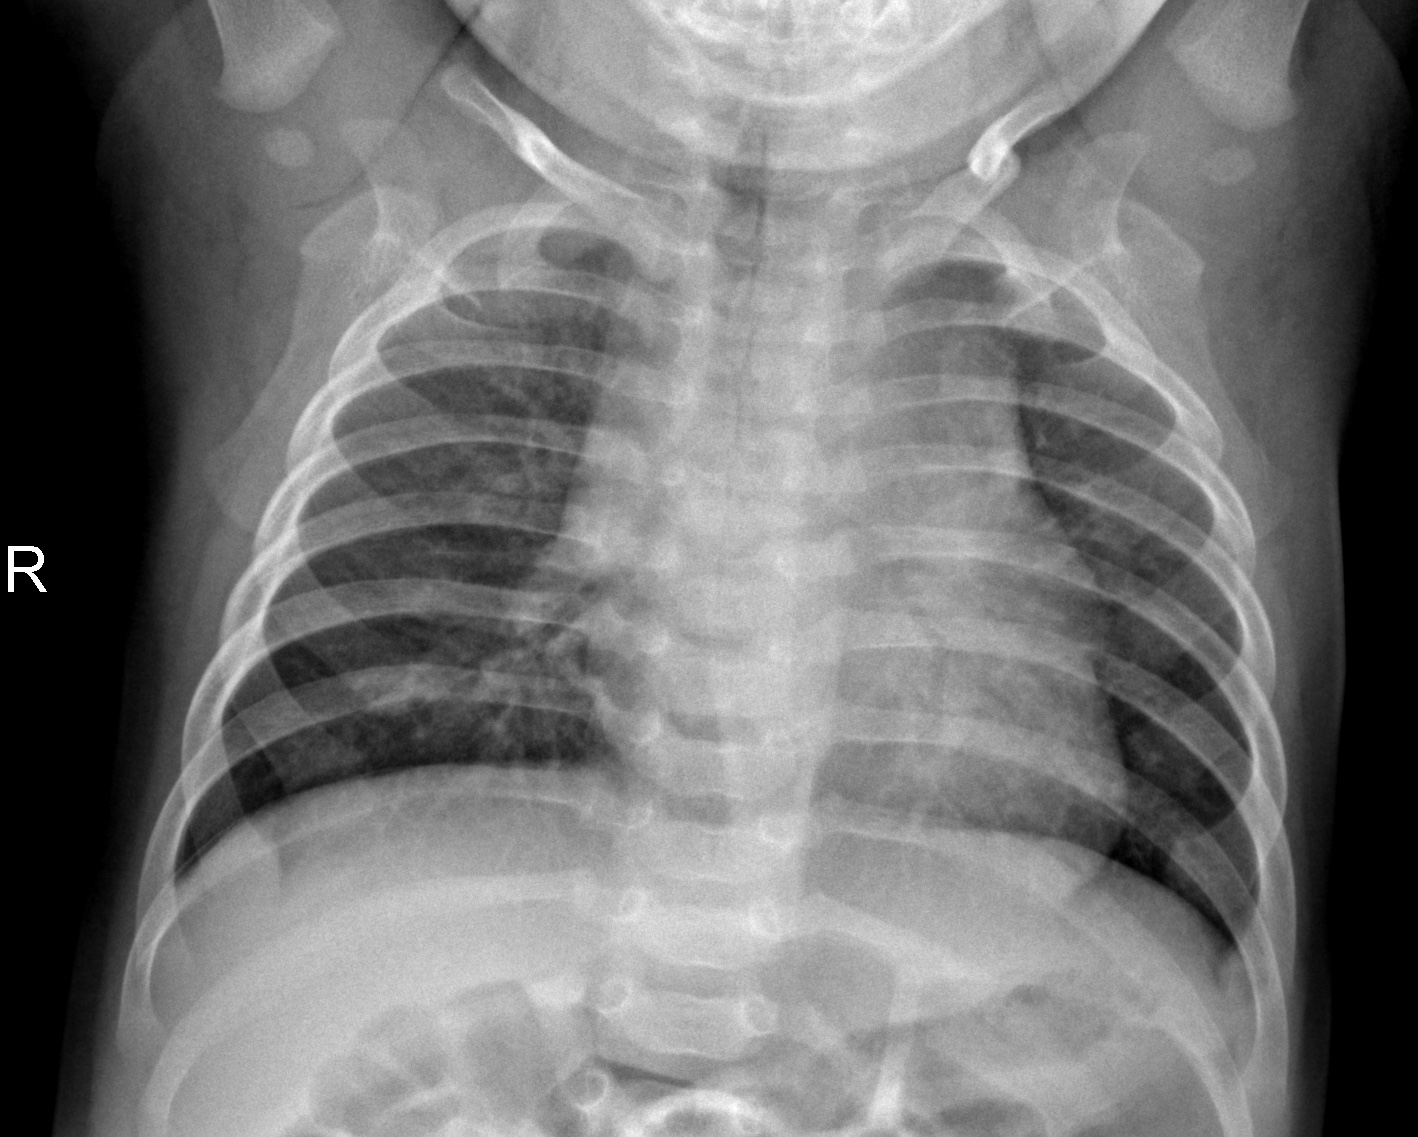
Diagnosis: NORMAL